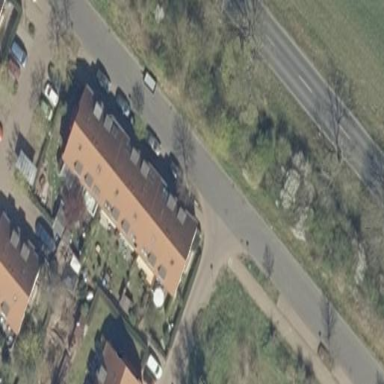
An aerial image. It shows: Terrace building.